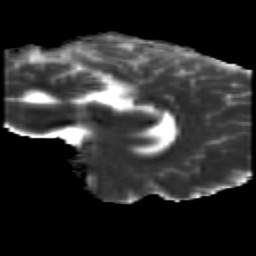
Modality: MD
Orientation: sagittal
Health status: healthy
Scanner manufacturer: siemens
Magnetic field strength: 3 T
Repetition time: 10 s
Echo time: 0.092 s